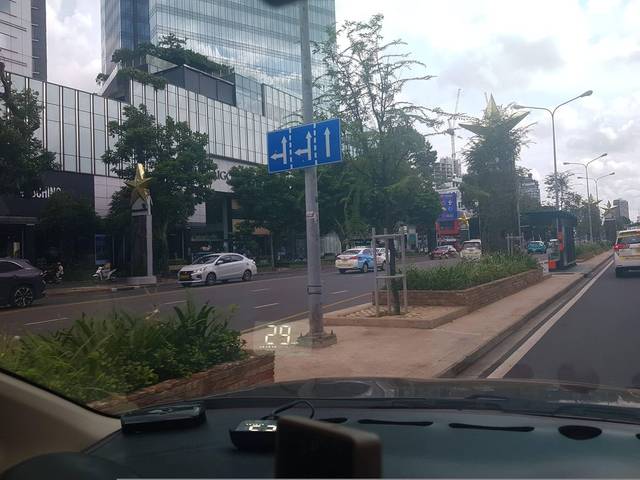
Region: Vietnam
Coordinates: 10.774, 106.701